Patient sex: F
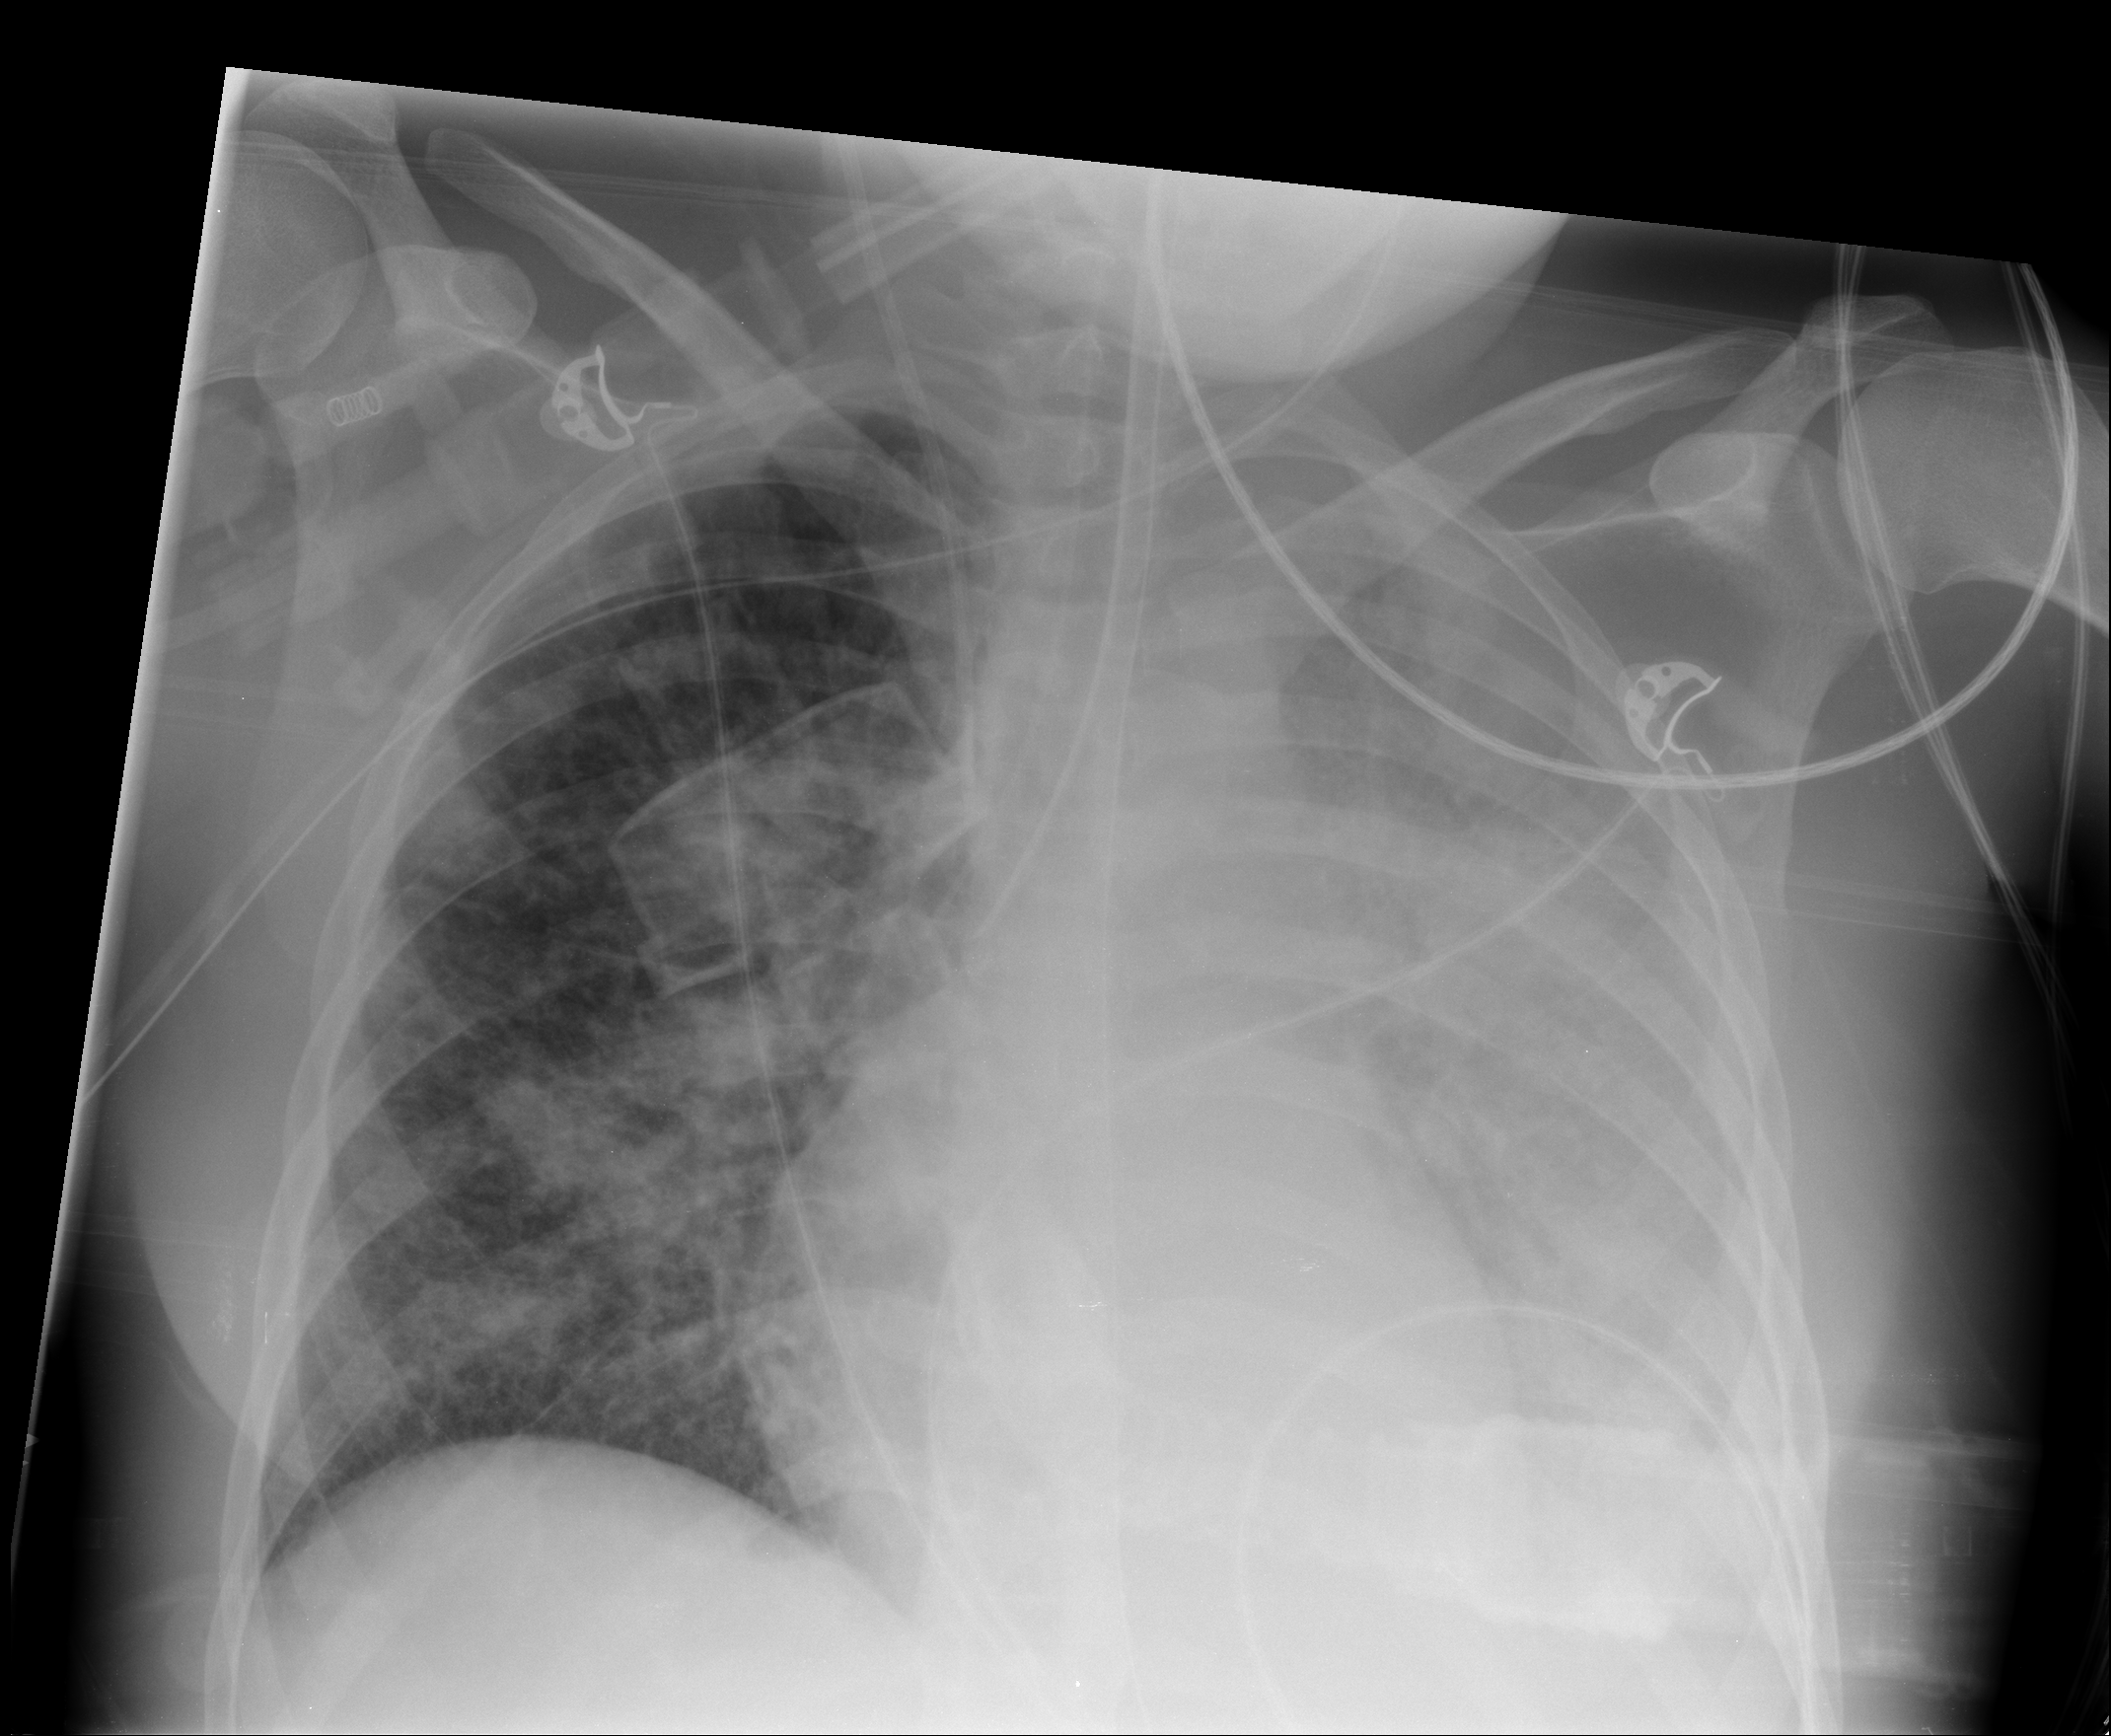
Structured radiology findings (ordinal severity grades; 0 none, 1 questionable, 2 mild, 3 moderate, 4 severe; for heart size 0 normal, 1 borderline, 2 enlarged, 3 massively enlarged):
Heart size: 0
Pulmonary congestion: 0
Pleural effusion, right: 2
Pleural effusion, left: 2
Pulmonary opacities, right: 4
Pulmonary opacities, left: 4
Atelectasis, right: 3
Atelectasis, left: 4